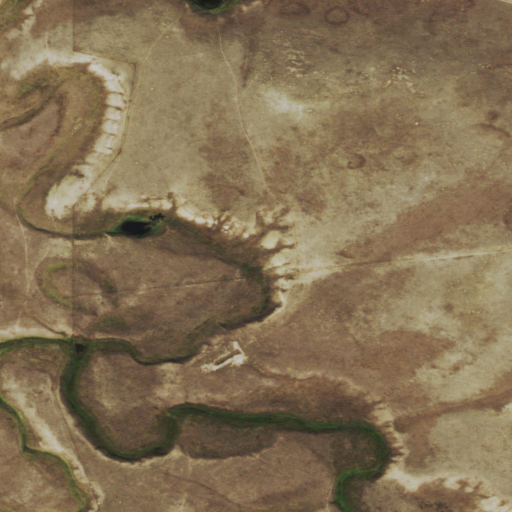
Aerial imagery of valley in Wyoming named Simmons Draw containing grassland, shrub, and herbaceous wetlands